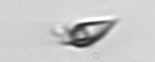
Label: Oxytoxum